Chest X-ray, PA view. Patient: 54 years old, sex M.
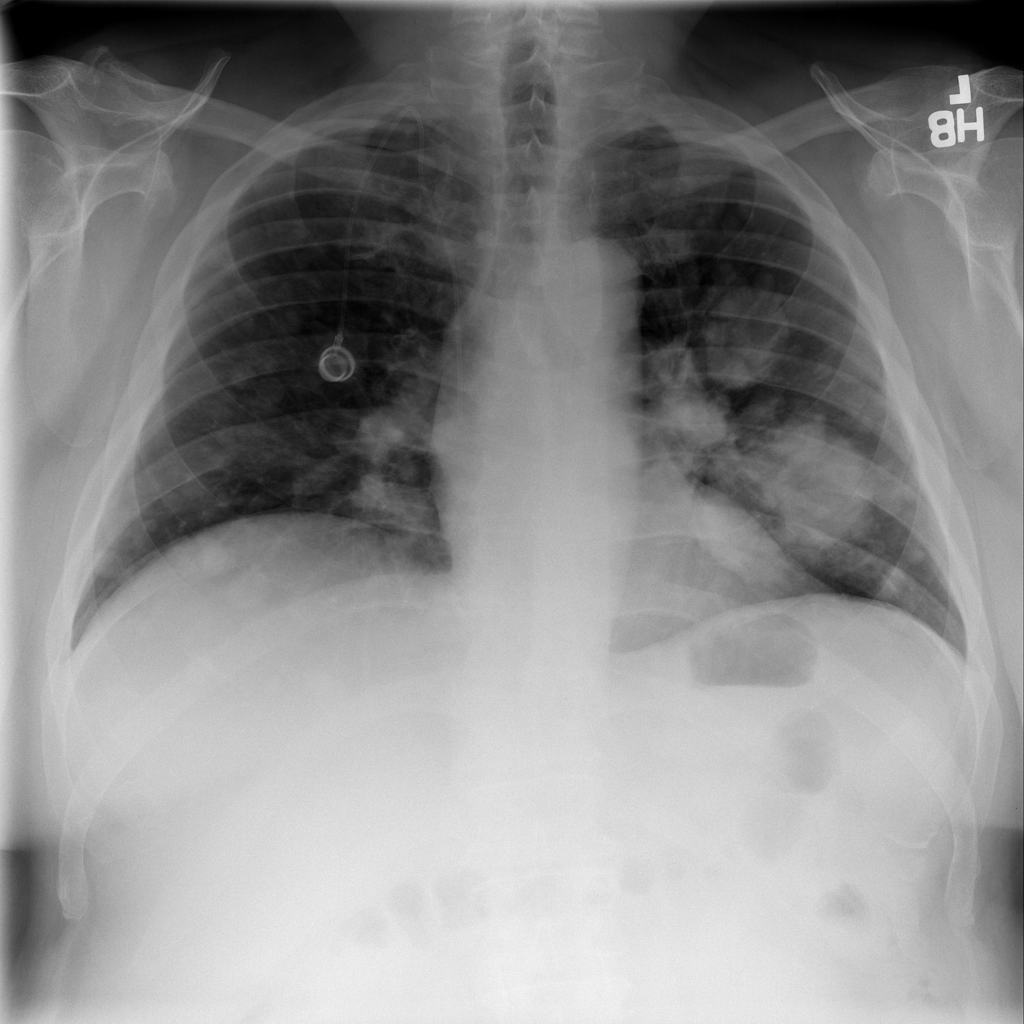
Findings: No Finding